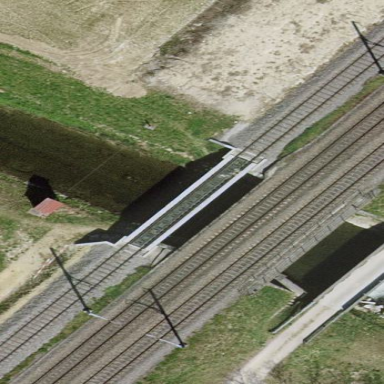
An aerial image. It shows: Man-made bridge.